Question: I've been working with autolayout in IB but can't seem to get the results i want, an image should better illustrate this issue.

When the top view (hidden behind the navigation bar) animates down the green view needs to scale its size to accommodate for the top view (basically shrink). The top view can also animate back upwards so the green view needs to resize and get bigger again.
The green view also has some content, a UIImage and a UIlabel, the UIImage needs to scale to match the green view container, and the label simply needs to move.
In terms of code after animating the object i do update the layout, see below:
'''
// move record view
'''
- (void)moveViews:(UIView *)iAdView duration:(NSTimeInterval)duration curve:(int)curve playBackwards:(BOOL)playBackwards{
'''
// setup the animation with a block
[UIView animateWithDuration:duration
// animtations for first loop (slide off screen)
animations:^{
[UIView setAnimationCurve:curve];
[UIView setAnimationBeginsFromCurrentState:YES];
[UIView setAnimationDelay:0];
// the transform matrix
CGAffineTransform moveObject;
if (!playBackwards) {
// the transform down
moveObject = CGAffineTransformMakeTranslation(0, adView.frame.size.height*2);
}
else{
// the transform up
moveObject = CGAffineTransformMakeTranslation(0, -adView.frame.size.height*2);
}
// move the views
[iAdView setTransform:moveObject];
// reset for auto layout
[self.view layoutIfNeeded];
}
completion:^(BOOL finished) {
if (!playBackwards) {
NSLog(@"Anim down is complete");
}
else{
NSLog(@"Anim up is complete");
}
}];
// commit changes
[UIView commitAnimations];
'''
}
However i simply can't seem to get this behaviour to work, the middle view will simply not scale, it either doesn't move or all the views move around even if they are pinned.
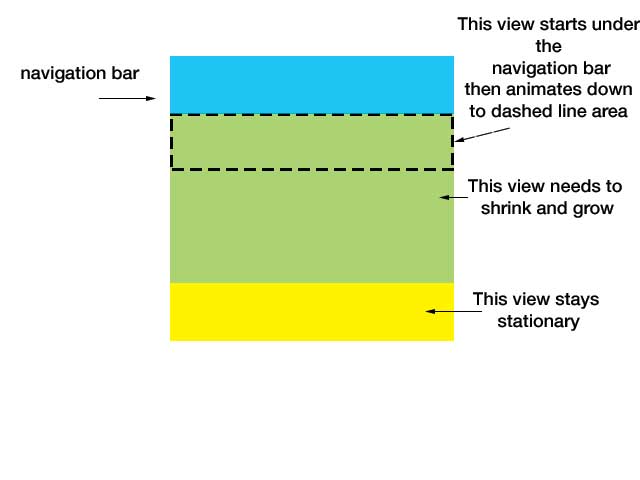
Answer: Ok no one has jumped on this, after much reading, and testing out stuff in the IDE i've finally managed to get the autolayout to function as required. General rule of thumb is understanding that each view needs to managed based on what its subviews and parent views are doing as well.
I found this tutorial specifically the bit about intrinsic sizes and content hugging / content resistance very informative and enlightening
<URL>